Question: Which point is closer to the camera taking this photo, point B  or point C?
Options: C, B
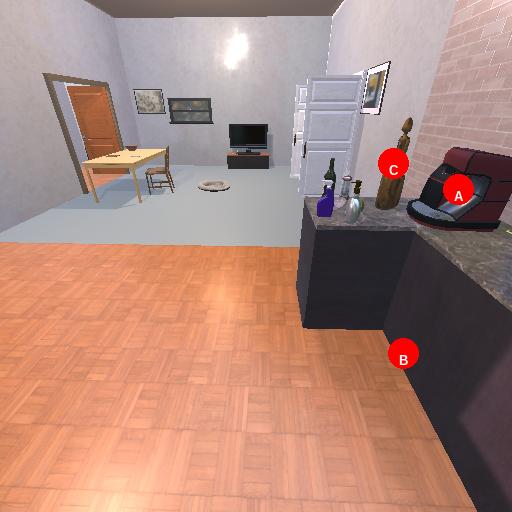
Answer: C